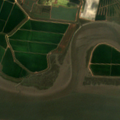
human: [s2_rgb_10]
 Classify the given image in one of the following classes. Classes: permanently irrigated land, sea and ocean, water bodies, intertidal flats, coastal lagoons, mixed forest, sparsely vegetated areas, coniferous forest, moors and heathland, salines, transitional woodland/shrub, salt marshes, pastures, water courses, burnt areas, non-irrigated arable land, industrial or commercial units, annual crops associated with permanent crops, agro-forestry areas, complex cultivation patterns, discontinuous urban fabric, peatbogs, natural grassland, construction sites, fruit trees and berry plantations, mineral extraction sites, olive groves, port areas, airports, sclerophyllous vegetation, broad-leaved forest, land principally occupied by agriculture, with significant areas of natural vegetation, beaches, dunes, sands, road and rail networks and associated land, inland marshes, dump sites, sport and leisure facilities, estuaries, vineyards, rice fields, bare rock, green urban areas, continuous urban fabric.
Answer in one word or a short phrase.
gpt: rice fields, salines, water courses, estuaries